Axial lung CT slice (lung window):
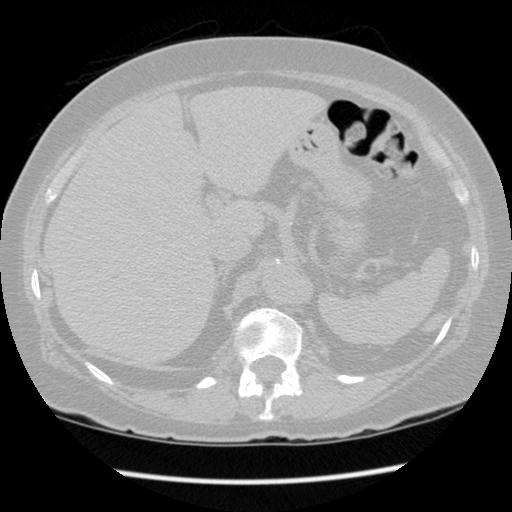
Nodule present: no